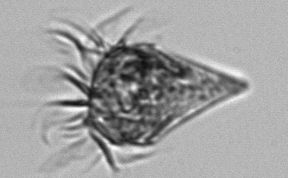
Label: Strombidium_wulffi